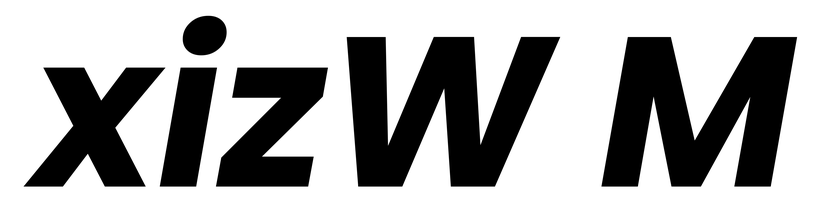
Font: Poppins-BoldItalic